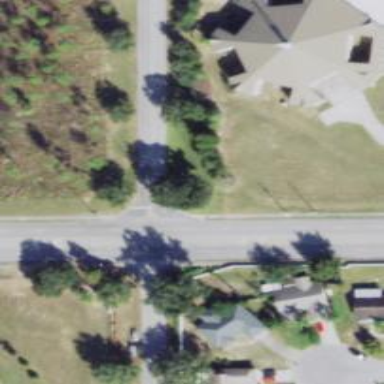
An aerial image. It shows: Unmarked crossing on the road.